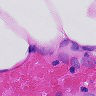
Metastatic tissue present: yes